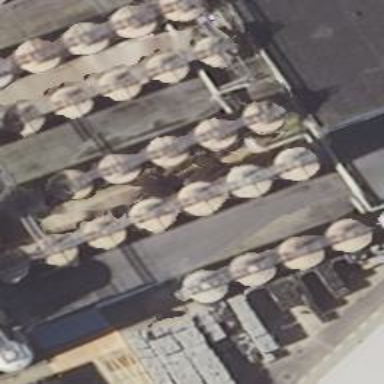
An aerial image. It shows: Storage tank that is man-made.